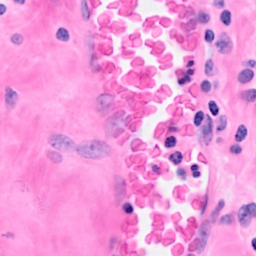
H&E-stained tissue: Breast